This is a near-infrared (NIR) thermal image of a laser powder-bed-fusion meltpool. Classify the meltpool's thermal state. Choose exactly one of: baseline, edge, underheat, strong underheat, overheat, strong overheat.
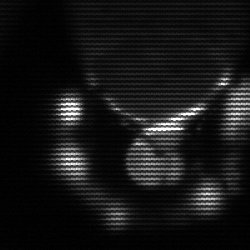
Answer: baseline